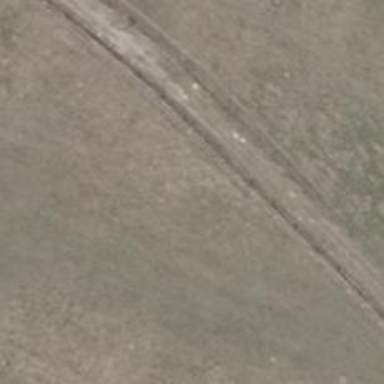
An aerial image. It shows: Sandy track with grade 5 track type.